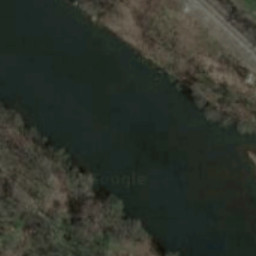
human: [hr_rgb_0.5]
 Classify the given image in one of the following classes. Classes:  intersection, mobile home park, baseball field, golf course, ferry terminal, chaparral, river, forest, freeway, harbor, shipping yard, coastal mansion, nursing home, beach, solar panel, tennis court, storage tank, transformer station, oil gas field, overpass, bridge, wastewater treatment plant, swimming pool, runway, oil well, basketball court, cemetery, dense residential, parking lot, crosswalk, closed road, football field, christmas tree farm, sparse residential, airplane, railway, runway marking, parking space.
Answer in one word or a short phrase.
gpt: river